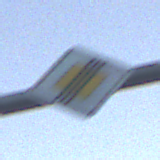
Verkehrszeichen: EndeVorfahrtsstrasse
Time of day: SunriseSunset
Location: Outdoor (RoadRail)
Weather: PartlyCloudy
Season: NotSpecified
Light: Natural